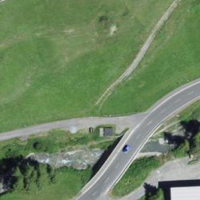
EUNIS habitat code: 26
Species observed at this site:
Vanessa atalanta